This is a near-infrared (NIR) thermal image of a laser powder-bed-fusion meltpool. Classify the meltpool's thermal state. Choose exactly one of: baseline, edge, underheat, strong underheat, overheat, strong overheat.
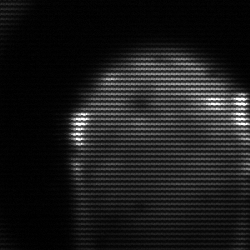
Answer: edge